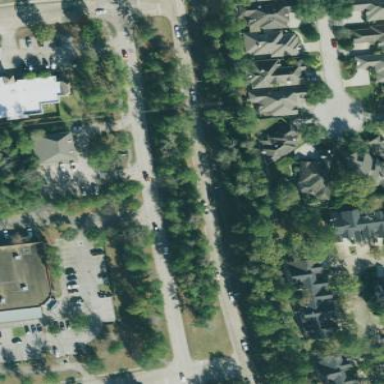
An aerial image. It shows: Island traffic calming feature within forested area.